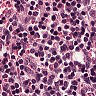
Metastatic tissue present: no